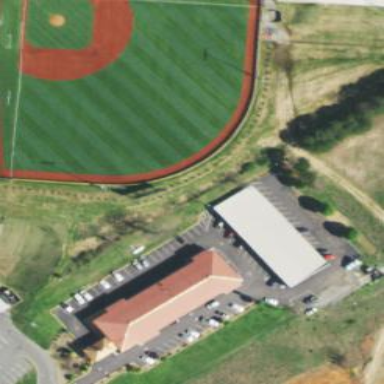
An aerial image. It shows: Baseball pitch for leisure land.